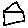
Label: house